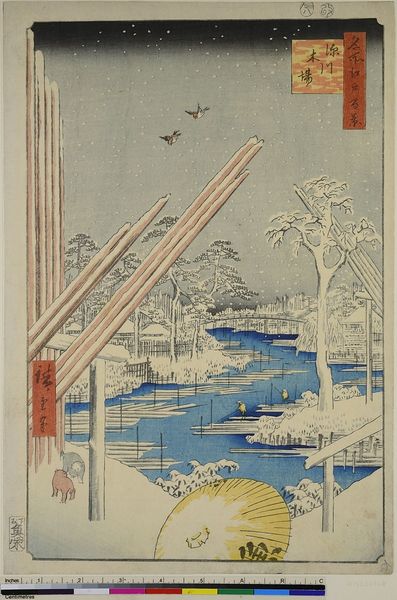
Titel: Der Fukagawa Holzplatz, Blatt 113 aus der Serie: 100 berühmte Ansichten von Edo
Künstler: Utagawa Hiroshige
Standort: Hamburg
Institution: Museum für Kunst und Gewerbe Hamburg
Schlagwörter: blau, weiß, fluss, gelb, see, stadt, grau, holz, zeichnung, hunde, schirm, schnee, vögel, brücke, kanal, boot, holzschnitt, schrift, hafen, industrie, kutter, asien, druckgraphik, druckgrafik, zeit, farbholzschnitt, holzwirtschaft, edo, reproduktionen, holzindustrie, druckerzeugnisse, flußbrücke, kanalbrücke, holzhafen